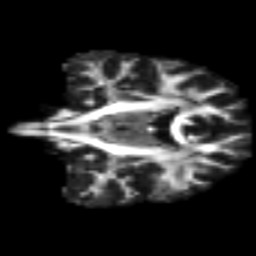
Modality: FA
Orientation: coronal
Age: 19
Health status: ill
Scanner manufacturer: philips
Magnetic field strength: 3 T
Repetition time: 9 s
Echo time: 0.127 s